Question: I'm making a simple bank account tracker, for self-instructional purposes. I'm using Core Data to store three entities, related as in the screenshot:

WMMGTransaction objects are simply stored as they are recorded, and extracted as needed to feed tableviews and detail views. This will be done via 'NSFetchedResultsController' and a predicate. I'm using MagicalRecord to access Core Data, if that matters.
My question is this:
When I pass 'WMMGAccount' data from one VC to another, such as when creating a new account, or when selecting one from a list (via delegation as a rule), does it matter if I pass a reference to the entire entity, or can I just use an 'NSString' bearing the '.name' of the account and identify the account when required with a predicate and an 'NSFetchedResultsController'? I guess this is a strategy question, and may generate discussion, rather than having a cut and dried answer, but I'm wrestling with it, so I thought I'd ask.
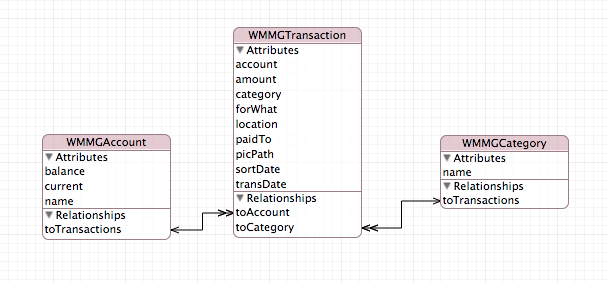
Answer: It sounds like you're asking if you should pass an object to the code that needs it, or if you should pass information that could be used to look up the same object again.
Unless you need to use the managed object on a different thread or queue, you should always pass the actual object. No sense re-fetching an object you already have. It's extra work and code complexity that (unless there are some unusual extenuating details you didn't mention) won't help in any way.
If you needing to use the object on a different queue or thread, passing information that can be used to look it up is the correct approach. But in that case-- don't pass the value of one of the properties. Use the managed object ID.
Core Data won't force 'name' values to be unique, while the object's 'managedObjectID' unique. It's also faster when retrieving the object, because you can use 'objectForID:' or 'existingObjectForID:' instead of performing a fetch.